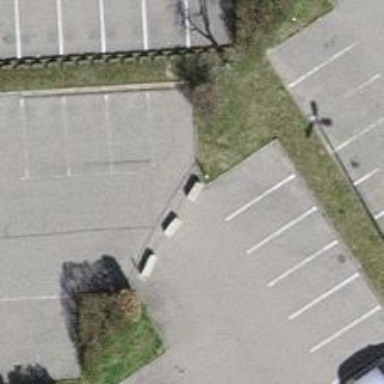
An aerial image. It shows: Block barrier.